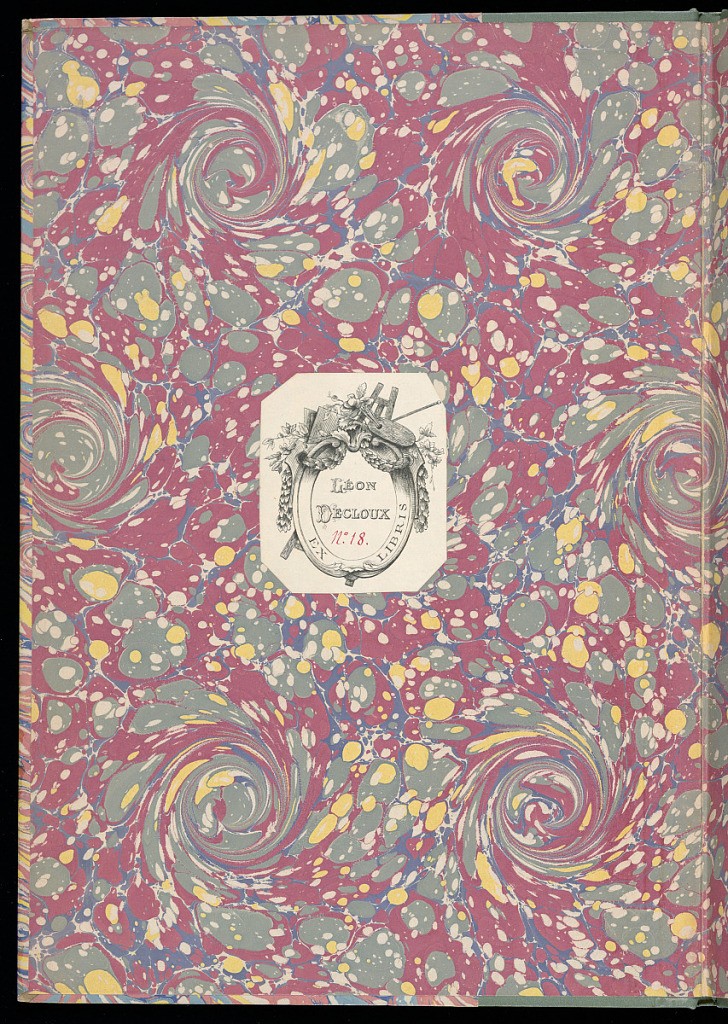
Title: Album of Festival Prints
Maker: François Baillieul, French, 1697? – 1754
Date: mid- 18th century
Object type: Album
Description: An album of festival prints depicting ephemeral structures built as part of festivities, illuminations and fireworks given by the city of Paris in honor of various events, including a royal marriage, and military victories.